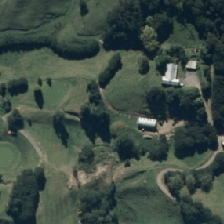
Land cover: urban_parkland